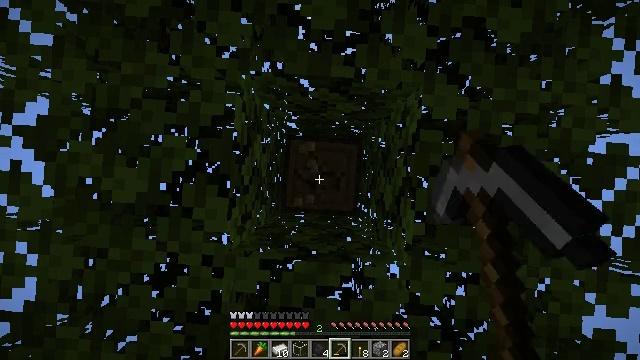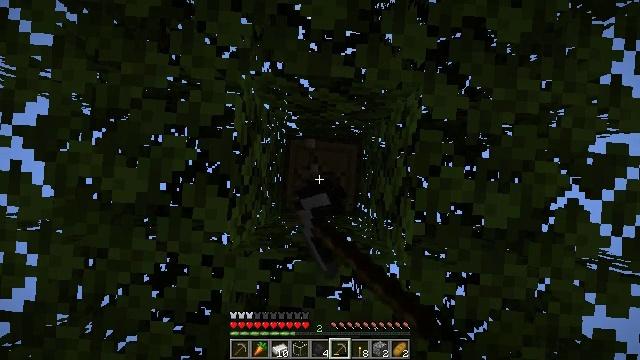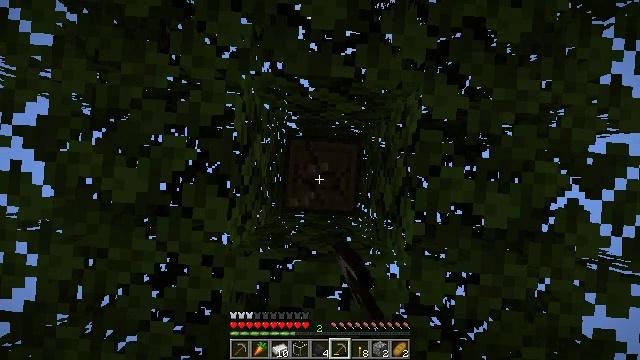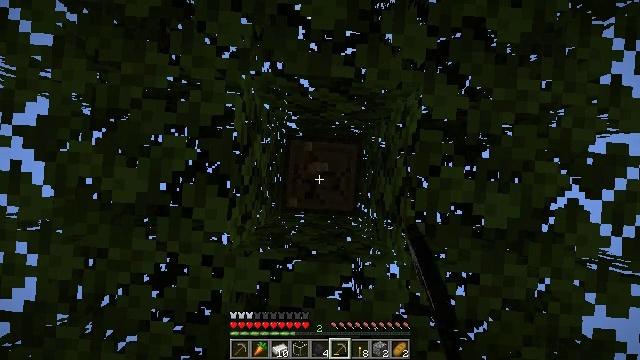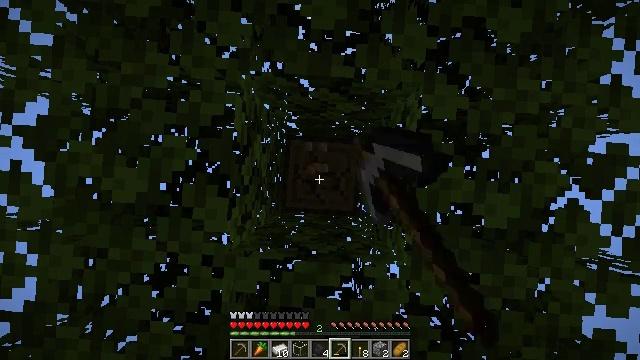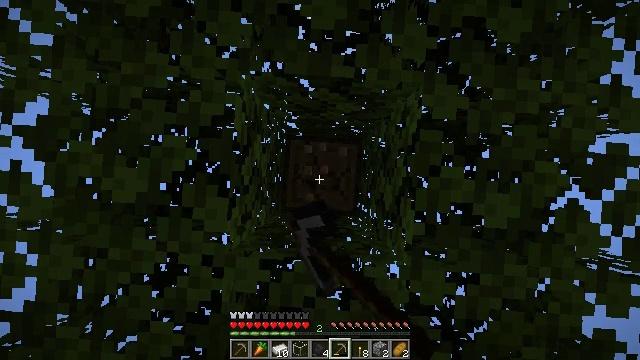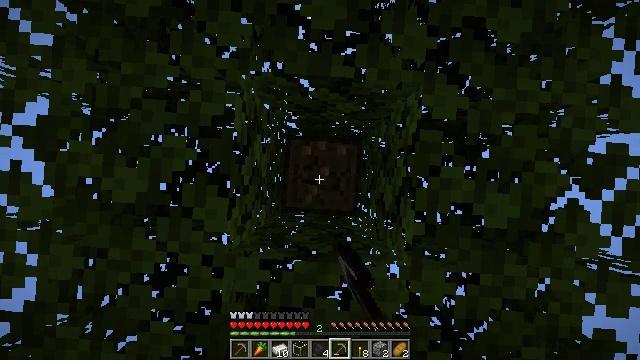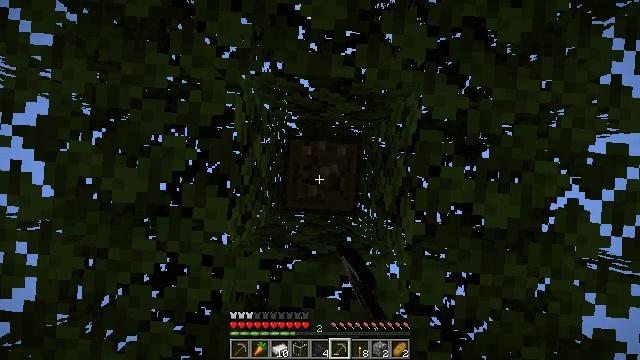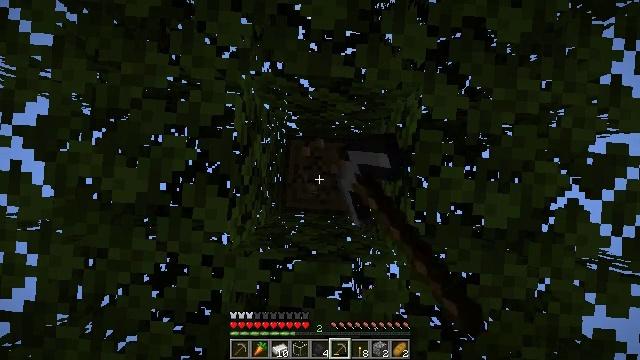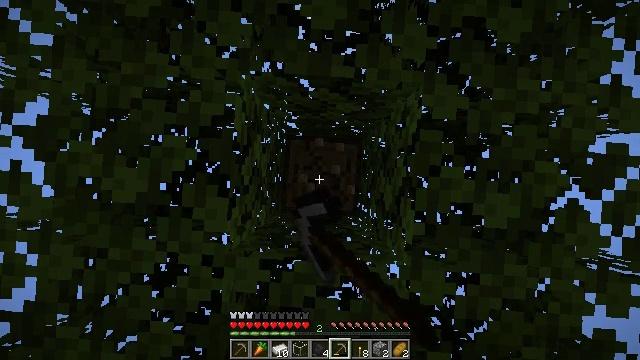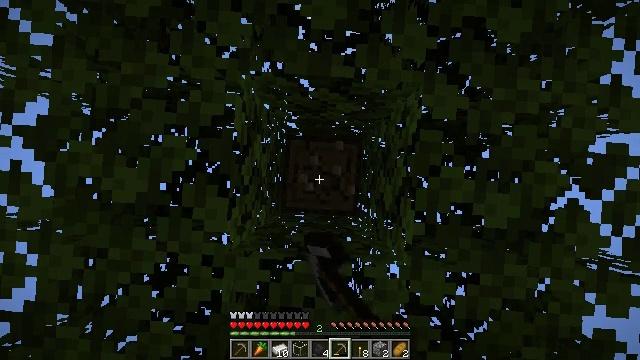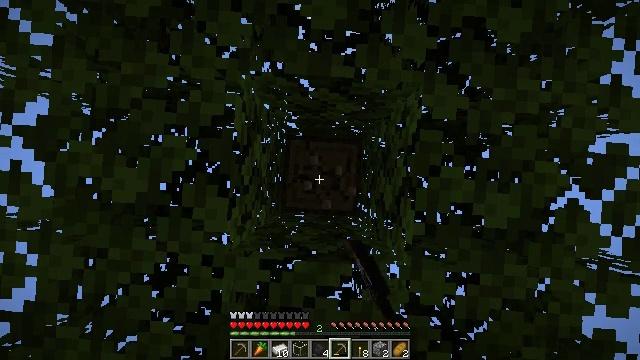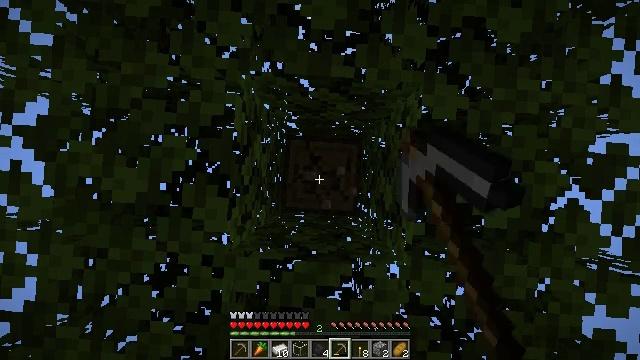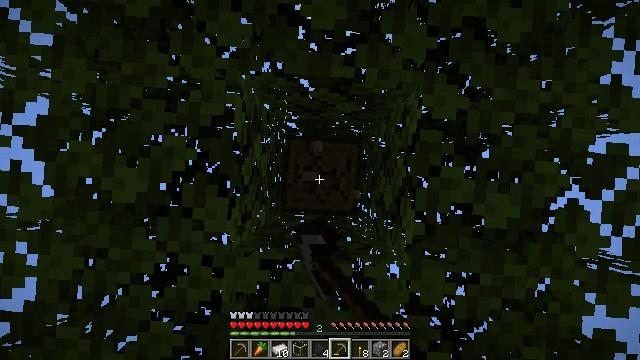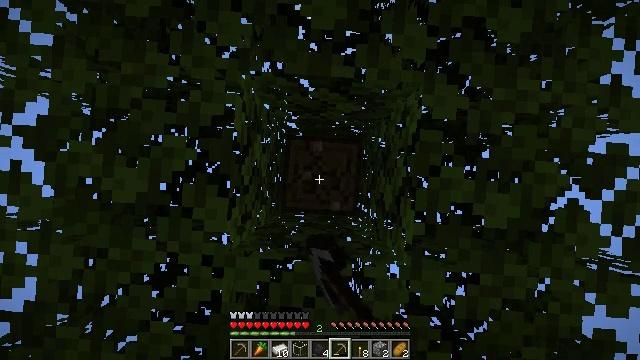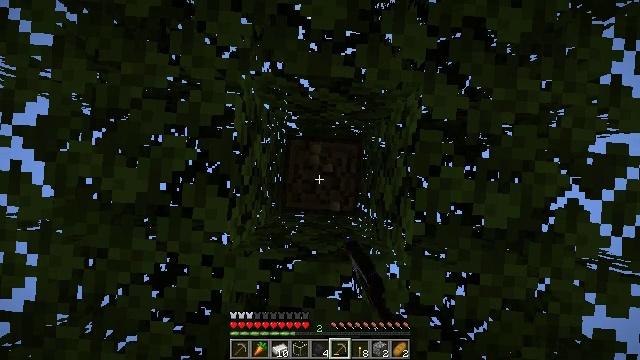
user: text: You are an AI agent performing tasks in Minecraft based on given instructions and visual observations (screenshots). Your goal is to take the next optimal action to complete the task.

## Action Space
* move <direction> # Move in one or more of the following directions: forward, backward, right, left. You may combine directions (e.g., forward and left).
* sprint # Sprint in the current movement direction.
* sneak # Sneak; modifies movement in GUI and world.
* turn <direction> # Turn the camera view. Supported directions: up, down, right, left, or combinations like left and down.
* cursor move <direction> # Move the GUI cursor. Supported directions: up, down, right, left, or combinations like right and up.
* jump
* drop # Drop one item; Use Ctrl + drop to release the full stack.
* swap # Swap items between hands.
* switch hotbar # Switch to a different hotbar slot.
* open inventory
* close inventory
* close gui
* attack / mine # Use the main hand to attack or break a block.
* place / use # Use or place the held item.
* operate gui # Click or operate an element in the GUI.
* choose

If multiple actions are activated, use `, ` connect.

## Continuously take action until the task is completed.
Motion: motion action
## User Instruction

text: Mine the oak log.
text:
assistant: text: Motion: attack / mine
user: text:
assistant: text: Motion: attack / mine
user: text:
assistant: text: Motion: attack / mine
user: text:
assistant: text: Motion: attack / mine
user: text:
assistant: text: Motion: attack / mine
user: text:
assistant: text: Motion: attack / mine
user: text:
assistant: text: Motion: attack / mine
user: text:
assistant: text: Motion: attack / mine
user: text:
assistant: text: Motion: attack / mine
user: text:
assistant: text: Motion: attack / mine
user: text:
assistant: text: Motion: attack / mine
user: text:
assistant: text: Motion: attack / mine
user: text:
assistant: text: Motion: attack / mine
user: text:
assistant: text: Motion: attack / mine
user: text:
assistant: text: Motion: attack / mine
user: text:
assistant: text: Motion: attack / mine
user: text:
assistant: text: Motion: attack / mine
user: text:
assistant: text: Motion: attack / mine
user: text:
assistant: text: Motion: attack / mine
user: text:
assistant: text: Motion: attack / mine
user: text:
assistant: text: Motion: attack / mine
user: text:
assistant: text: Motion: attack / mine
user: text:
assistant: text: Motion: attack / mine
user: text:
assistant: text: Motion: attack / mine
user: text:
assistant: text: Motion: attack / mine
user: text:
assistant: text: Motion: attack / mine
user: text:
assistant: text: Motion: attack / mine
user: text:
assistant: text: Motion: attack / mine
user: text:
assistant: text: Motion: attack / mine
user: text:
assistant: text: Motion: attack / mine